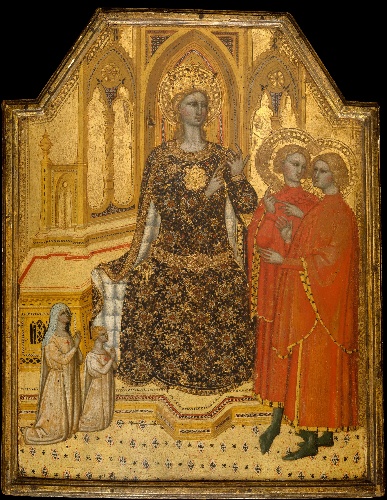
Title: Saint Catherine Disputing and Two Donors
Artist: Cenni di Francesco di Ser Cenni
Artist bio: Italian, Florence, active by 1369–died 1415
Date: possibly ca. 1380
Object type: Painting
Classification: Paintings
Medium: Tempera on wood, gold ground
Dimensions: Overall, with engaged frame, 22 3/4 x 18 1/4 in. (57.8 x 46.4 cm); painted surface 21 1/4 x 16 3/4 in. (54 x 42.5 cm)
Department: European Paintings
Credit line: Bequest of Jean Fowles, in memory of her first husband, R. Langton Douglas, 1981
Accession year: 1982
Repository: Metropolitan Museum of Art, New York, NY
Tags: Men|Women|Saint Catherine